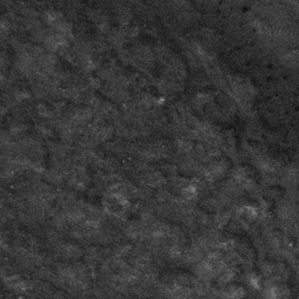
Label: frost